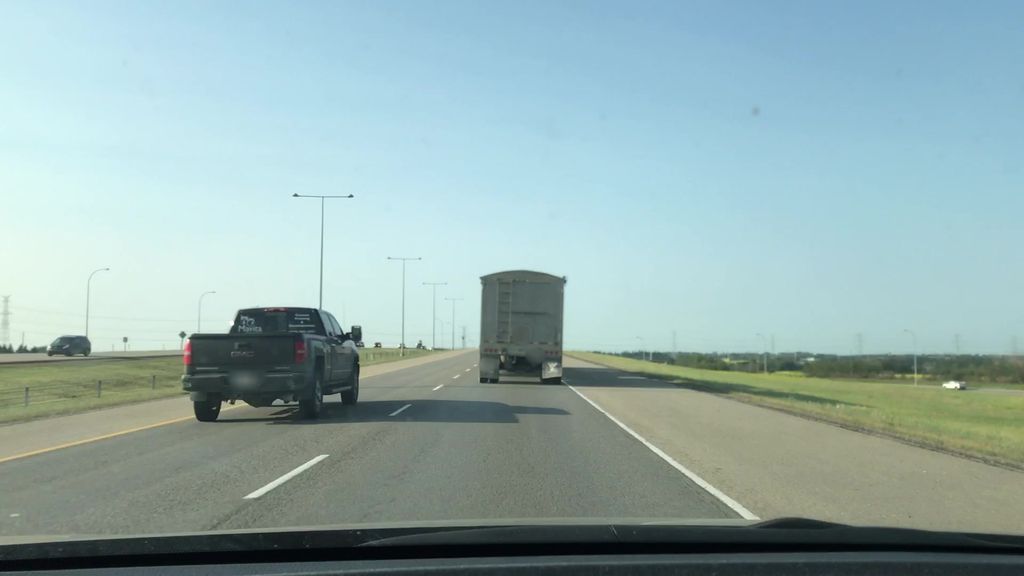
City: edmonton